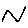
Label: zigzag